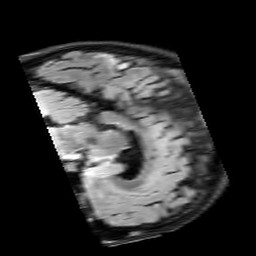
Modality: FLAIR
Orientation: sagittal
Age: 43
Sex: male
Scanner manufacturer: siemens
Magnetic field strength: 3 T
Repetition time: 9 s
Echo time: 0.098 s